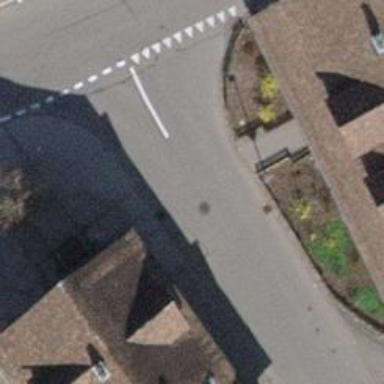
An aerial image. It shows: Kerb serving as barrier.